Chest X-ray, PA view. Patient: 28 years old, sex F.
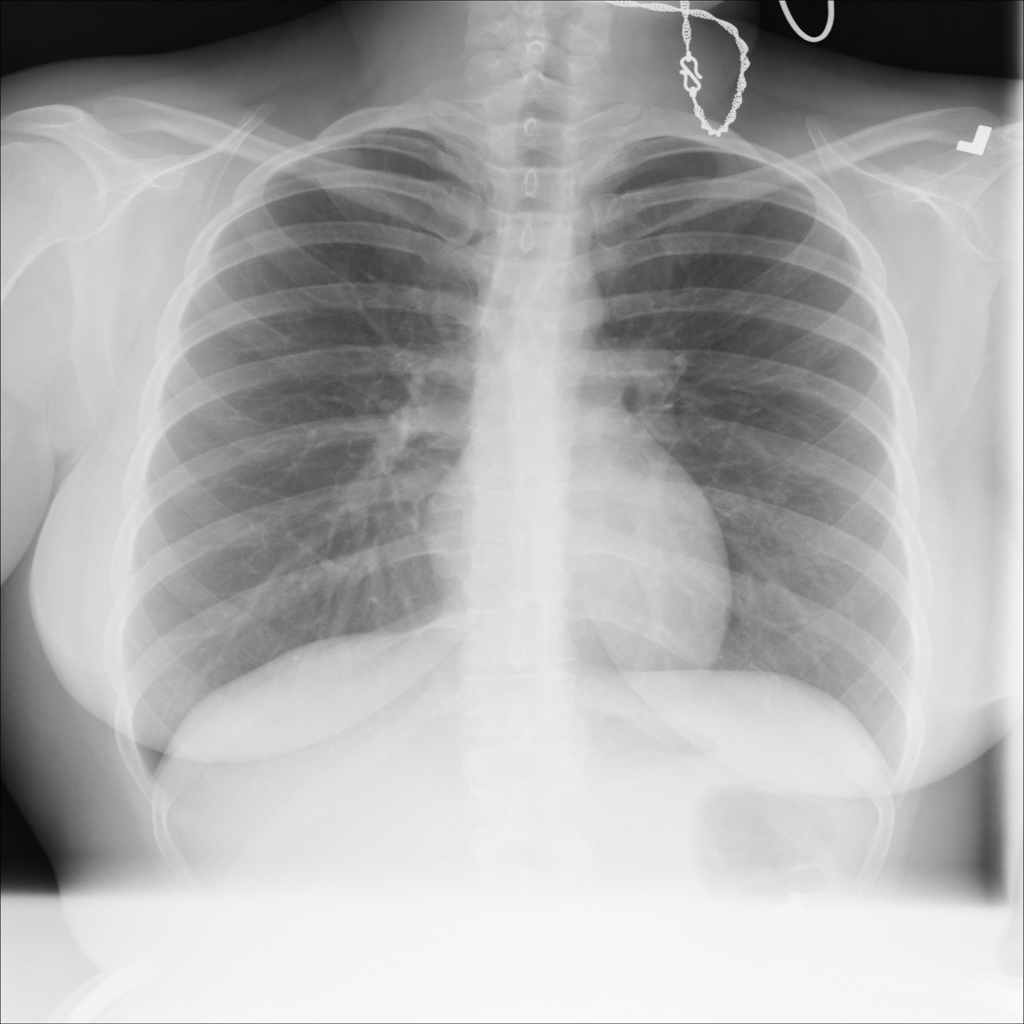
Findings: No Finding